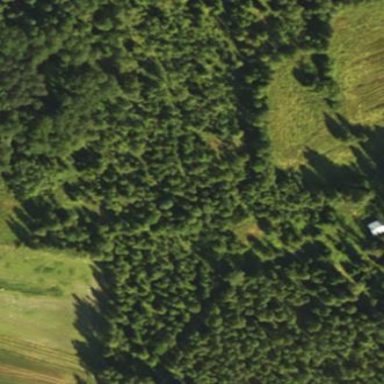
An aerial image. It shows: Forest area.